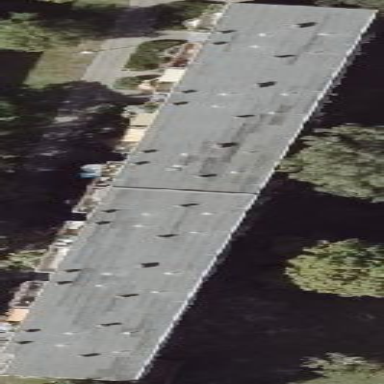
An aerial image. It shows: Apartment building with flat roof.